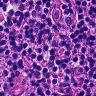
Metastatic tissue present: no